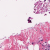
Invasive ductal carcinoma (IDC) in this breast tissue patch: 0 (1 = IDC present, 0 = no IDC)